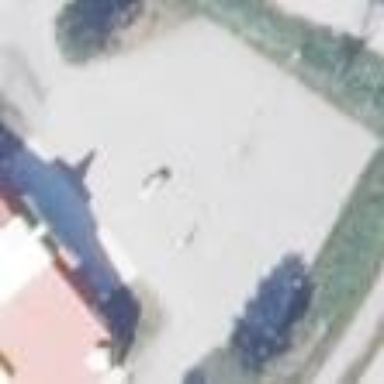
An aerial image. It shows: Parking area with asphalt surface.